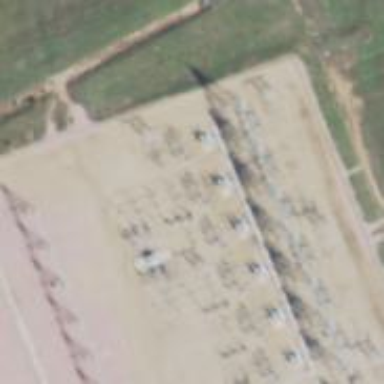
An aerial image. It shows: Switch used for power control.